Interaction volume radius: 5 \u00c5
Interaction volume height: 15 \u00c5
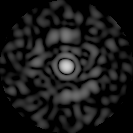
Disorder parameter: 0.7903